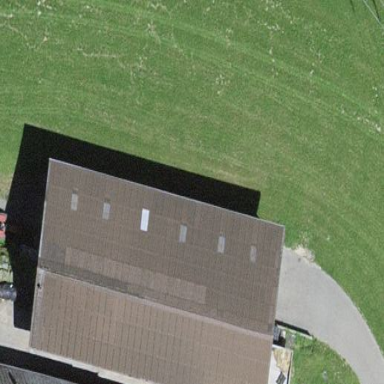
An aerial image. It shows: Shed building.